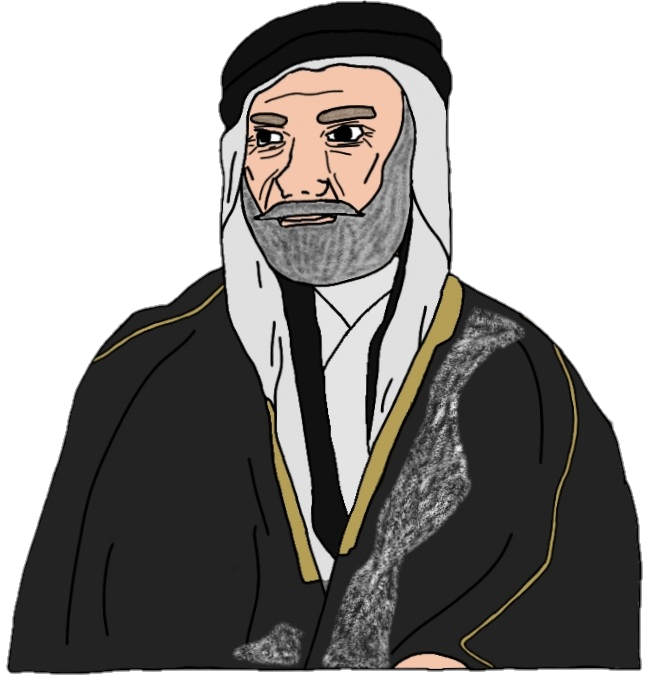
Label: 5_unsorted